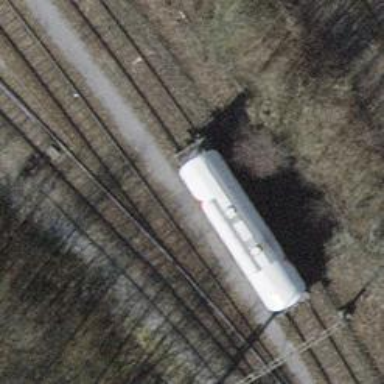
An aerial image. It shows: Single-track railway spur.